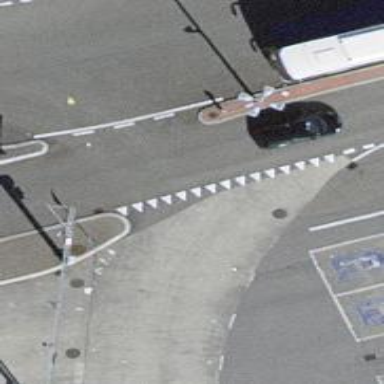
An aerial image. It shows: Road with "give way" sign.